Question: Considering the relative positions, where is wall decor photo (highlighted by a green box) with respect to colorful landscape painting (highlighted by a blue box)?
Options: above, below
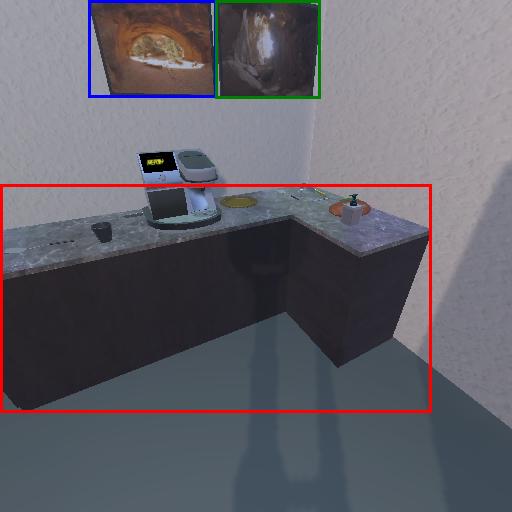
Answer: above